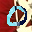
Label: 0